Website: apple
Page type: delivery-shipping
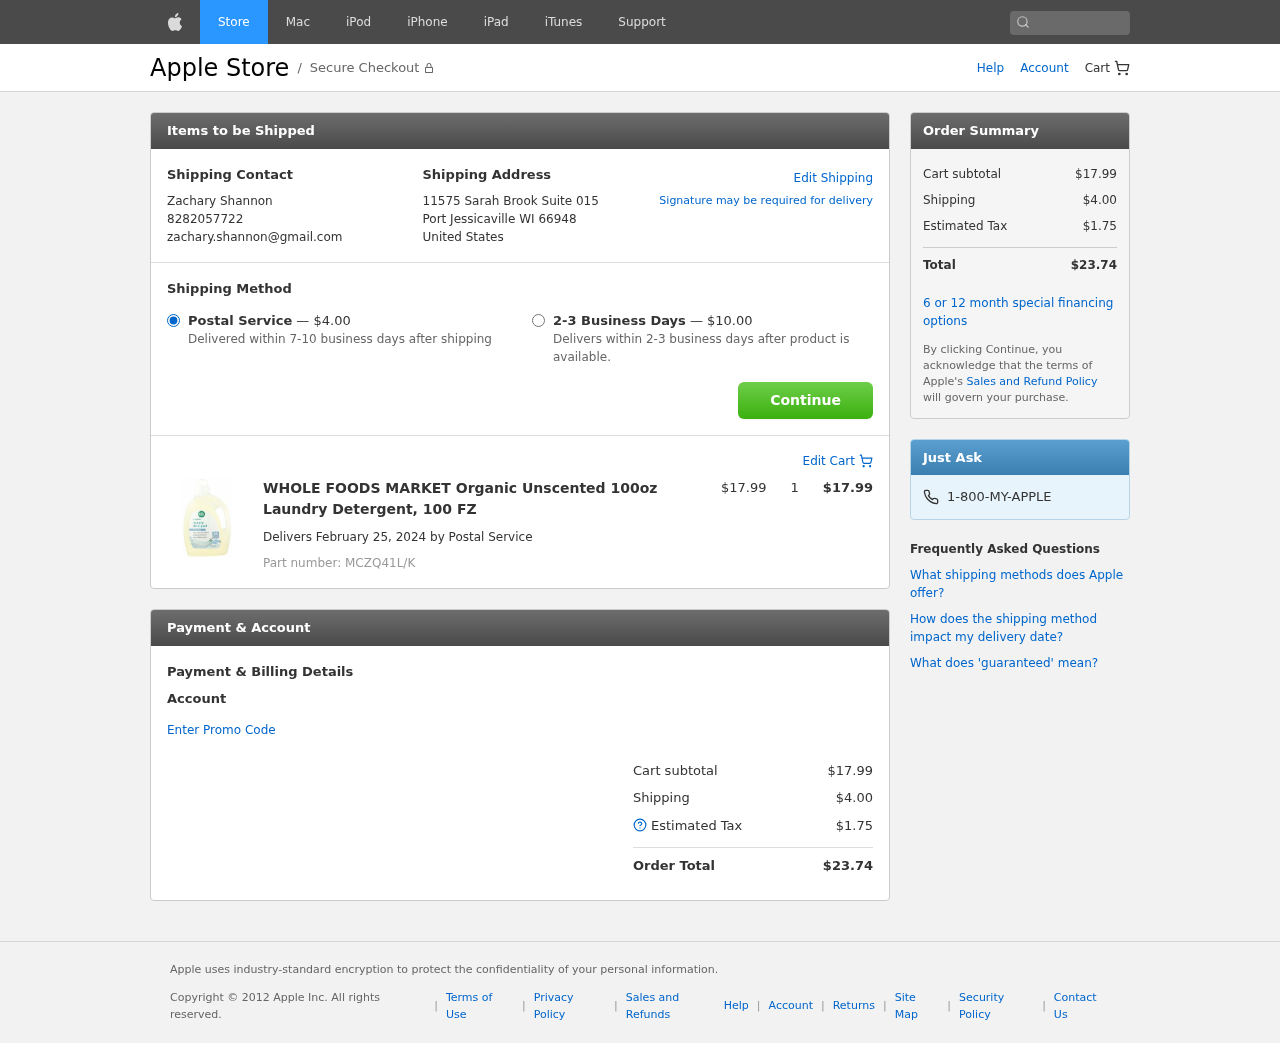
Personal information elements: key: PII_CITY
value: Port Jessicaville
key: PII_COUNTRY
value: United States
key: PII_EMAIL
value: zachary.shannon@gmail.com
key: PII_FULLNAME
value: Zachary Shannon
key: PII_PHONE
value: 8282057722
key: PII_POSTCODE
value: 66948
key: PII_STATE_ABBR
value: WI
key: PII_STREET
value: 11575 Sarah Brook Suite 015
Product elements: key: PRODUCT1_NAME
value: WHOLE FOODS MARKET Organic Unscented 100oz Laundry Detergent, 100 FZ
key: PRODUCT1_PRICE
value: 17.99
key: PRODUCT1_QUANTITY
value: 1
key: PRODUCT1_SKU
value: MCZQ41L/K
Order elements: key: ORDER_SHIPPING_COST
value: $4.00
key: ORDER_SUBTOTAL
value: $17.99
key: ORDER_DELIVERY_DATE
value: February 25, 2024
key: ORDER_TAX
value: $1.75
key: ORDER_TOTAL
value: $23.74